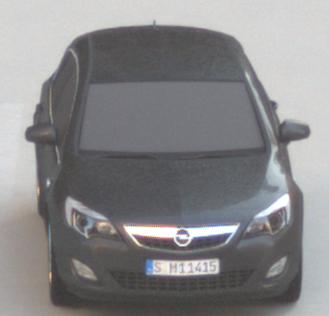
Make: Opel
Model: Astra 1.4 ecoFlex
Detailed model: Astra (J)
Model produced from: 2009/12
Model produced until: 2010/12
Doors: 5
Color: gray
Road condition: dry road
Daytime: sunrise or sunset
Contrast: low contrast